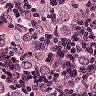
Metastatic tissue present: yes